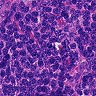
Metastatic tissue present: no